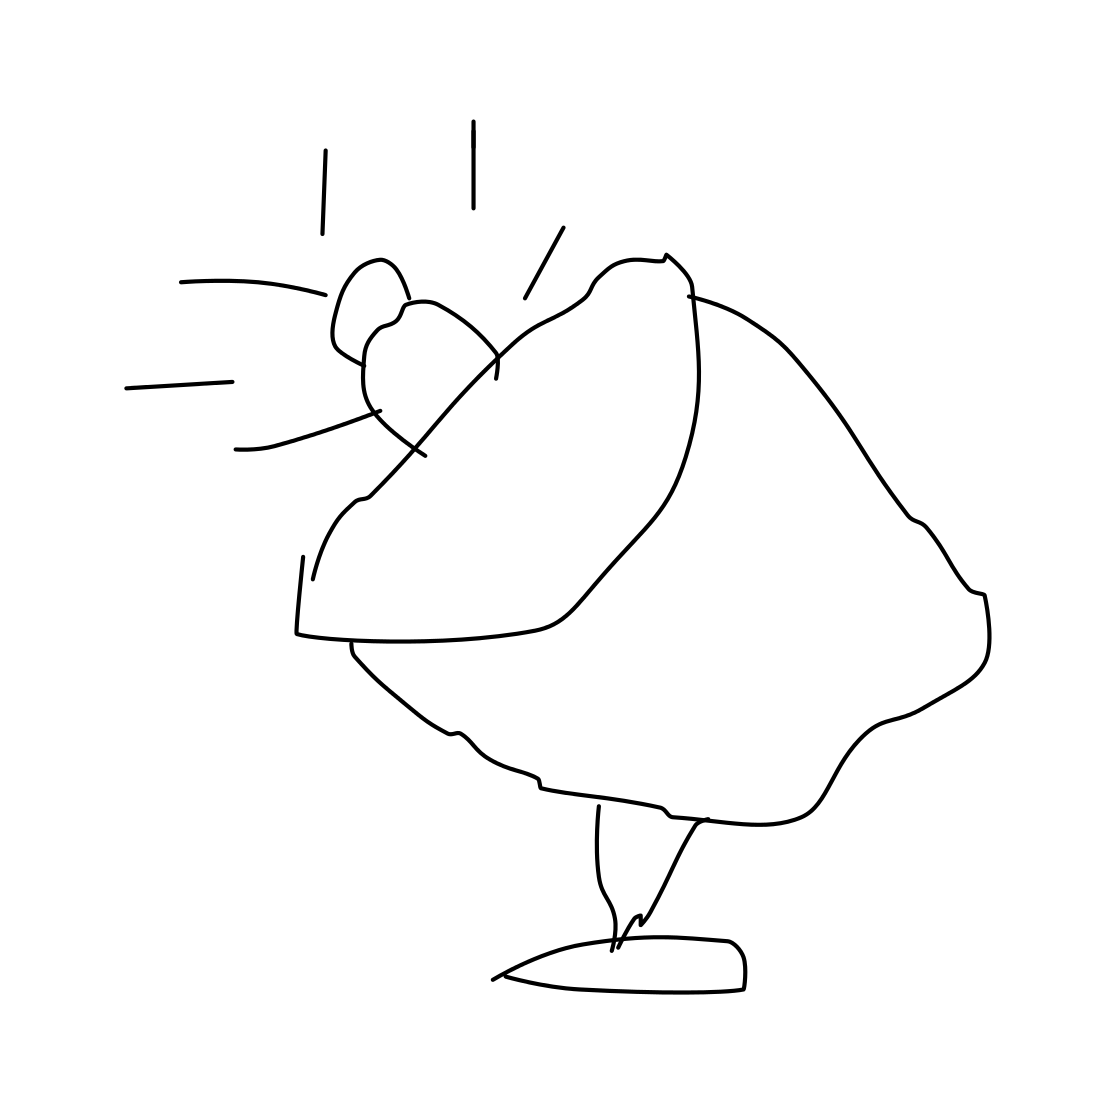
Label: loudspeaker